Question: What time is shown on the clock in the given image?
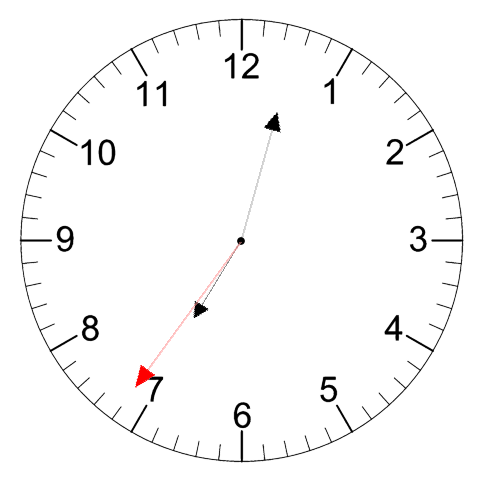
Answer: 07:02:36